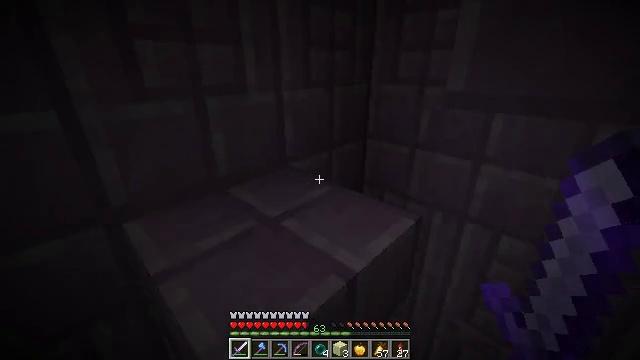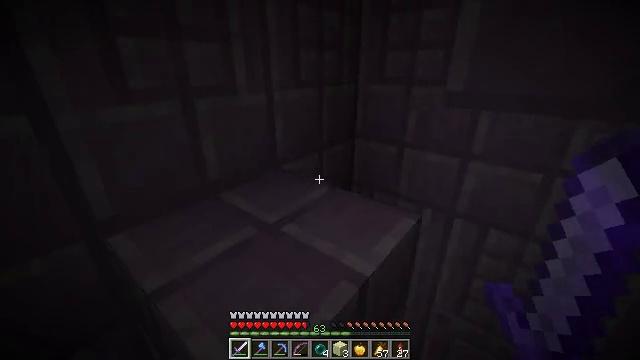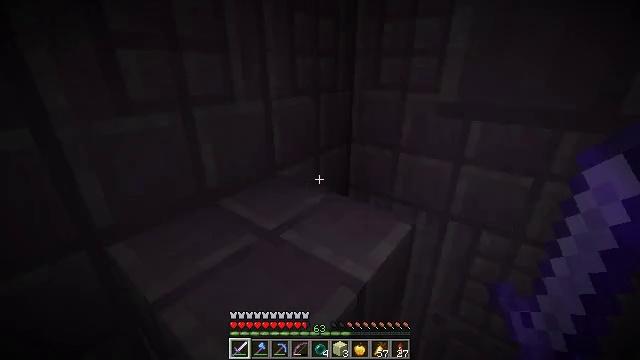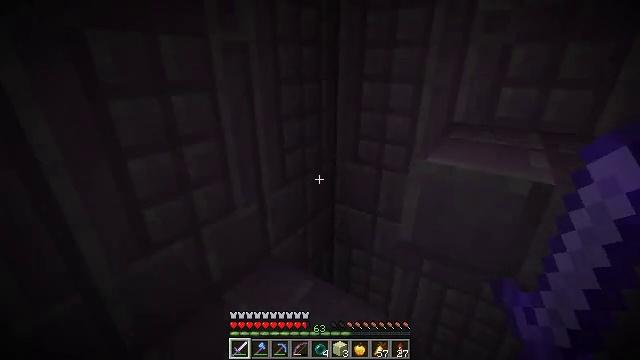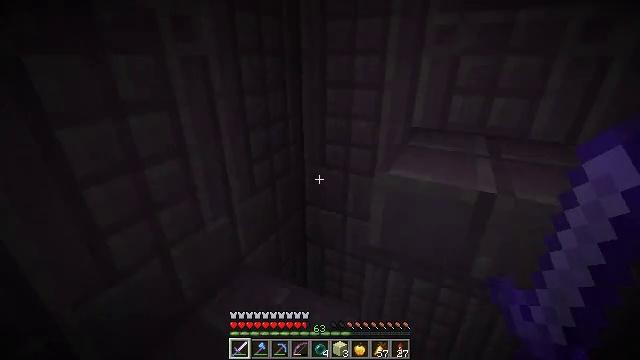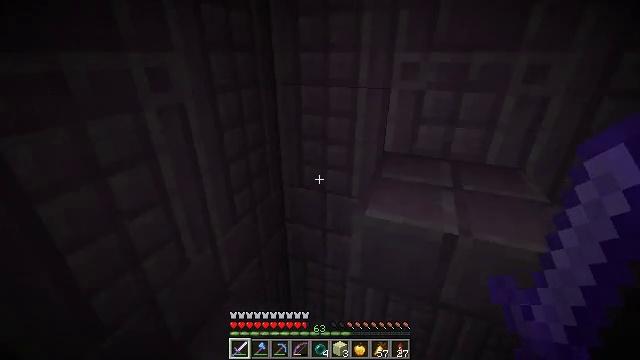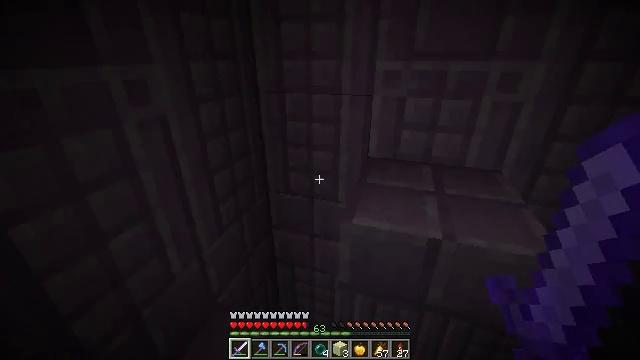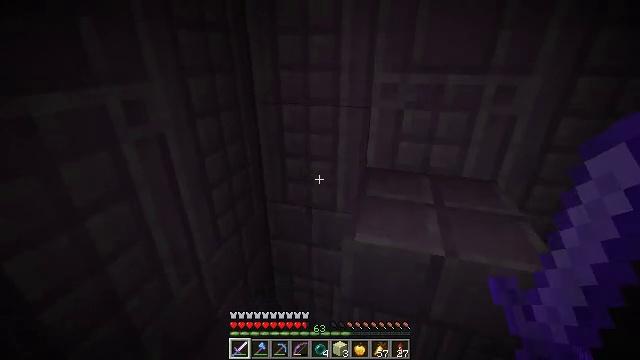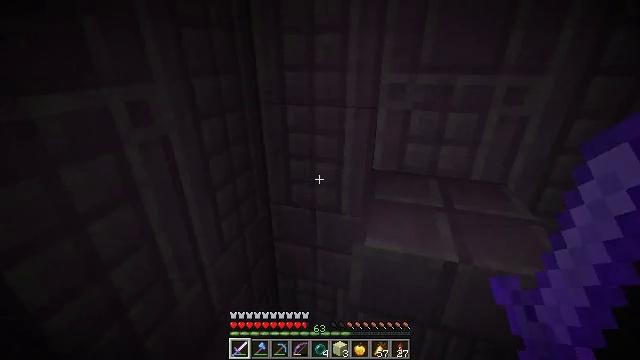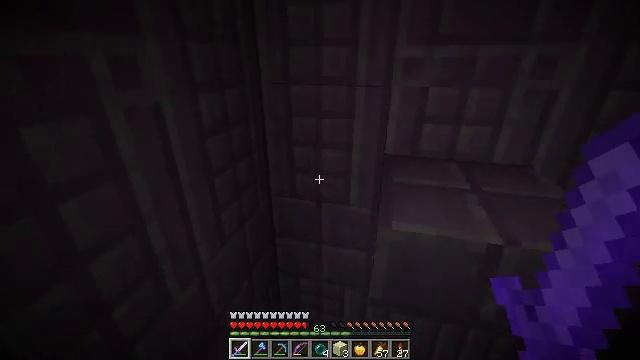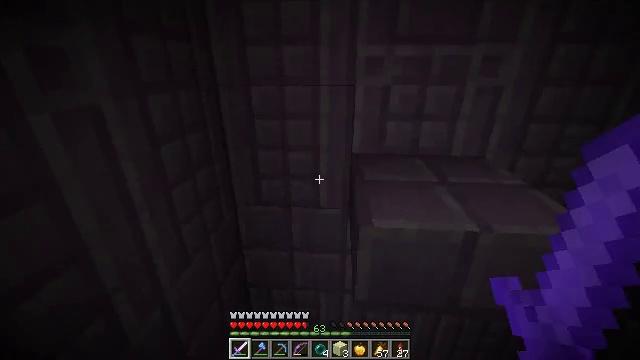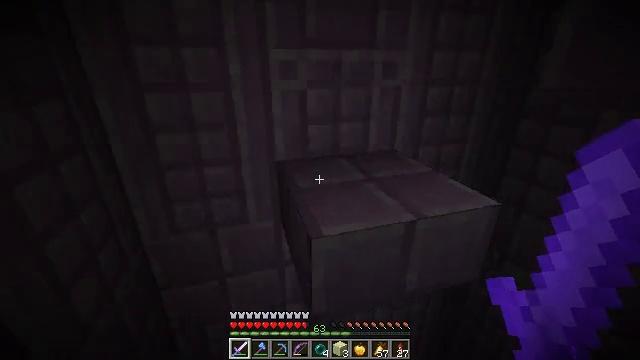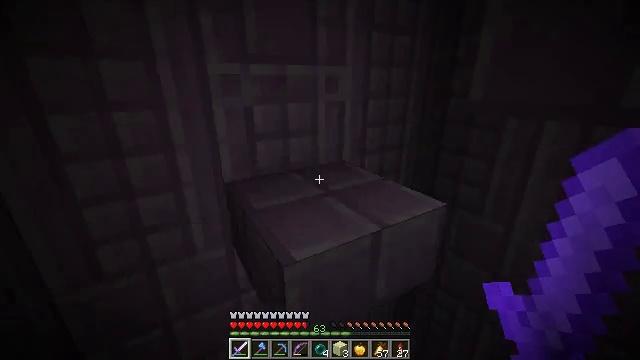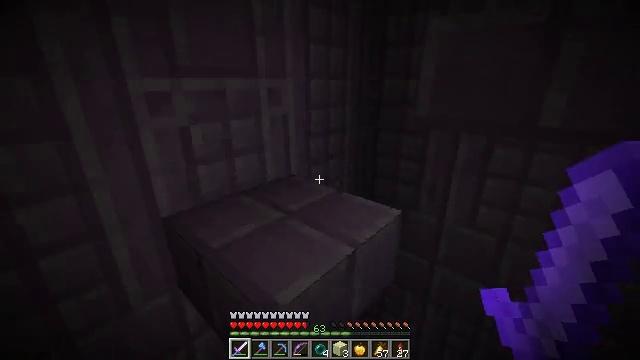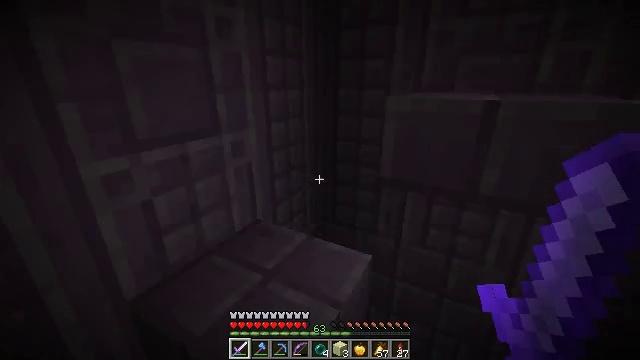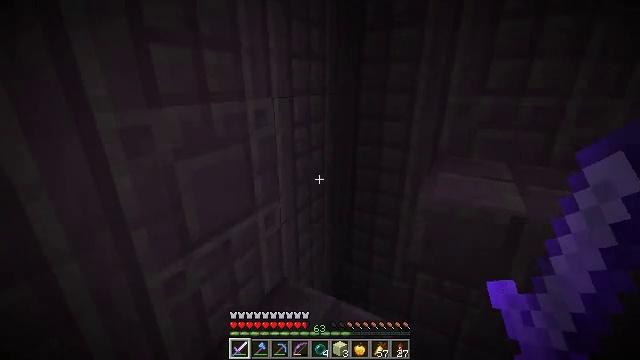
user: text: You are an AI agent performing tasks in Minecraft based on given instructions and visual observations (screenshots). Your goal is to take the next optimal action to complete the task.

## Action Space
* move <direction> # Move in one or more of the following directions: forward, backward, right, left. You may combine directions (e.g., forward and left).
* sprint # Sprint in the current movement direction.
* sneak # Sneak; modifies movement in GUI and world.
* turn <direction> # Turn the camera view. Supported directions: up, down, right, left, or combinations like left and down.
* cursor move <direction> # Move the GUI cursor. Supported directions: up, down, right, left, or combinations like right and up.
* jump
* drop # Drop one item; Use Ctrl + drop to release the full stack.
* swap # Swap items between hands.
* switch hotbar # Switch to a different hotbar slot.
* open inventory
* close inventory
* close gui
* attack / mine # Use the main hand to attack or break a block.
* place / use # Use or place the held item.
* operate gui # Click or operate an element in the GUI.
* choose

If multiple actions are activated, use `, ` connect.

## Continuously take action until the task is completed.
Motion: motion action
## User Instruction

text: Break the purpur slab from a structure.
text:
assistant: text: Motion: move forward and move left, turn right
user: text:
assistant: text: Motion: move forward and move left, turn right, jump
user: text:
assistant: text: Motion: move forward and move left, turn right, jump
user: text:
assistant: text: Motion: move forward and move left, turn right and down, jump
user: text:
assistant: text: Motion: move forward and move left, turn right and down
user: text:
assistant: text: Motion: move forward and move left, turn right
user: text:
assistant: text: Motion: move forward and move left, turn right
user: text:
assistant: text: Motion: move forward and move left
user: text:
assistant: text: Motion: move forward and move left, turn right
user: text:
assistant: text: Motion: move forward and move left, turn right and up
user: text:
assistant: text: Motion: move forward and move left, turn right
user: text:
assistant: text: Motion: move forward and move left, turn right and up
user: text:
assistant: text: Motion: move forward and move left, turn right, jump
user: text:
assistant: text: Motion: move forward and move left, turn right, jump
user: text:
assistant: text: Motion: move forward and move left, jump
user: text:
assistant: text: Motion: move forward and move left
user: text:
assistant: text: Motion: move forward and move left
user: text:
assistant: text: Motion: move forward and move left
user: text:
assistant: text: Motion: move forward and move left, turn right
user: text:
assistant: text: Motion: move forward and move left, turn right and up
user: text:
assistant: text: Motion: move forward and move left, turn right
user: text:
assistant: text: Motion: move forward and move left, turn right
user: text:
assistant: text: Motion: move forward and move left, turn right
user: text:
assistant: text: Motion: move forward and move left, turn right, jump
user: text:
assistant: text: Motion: move forward and move left, turn right, jump
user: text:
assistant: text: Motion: move forward and move left, jump
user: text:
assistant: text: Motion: move forward and move left, jump
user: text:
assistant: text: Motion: move forward and move left
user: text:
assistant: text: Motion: move forward and move left, turn down
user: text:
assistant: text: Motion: move forward and move left, turn down